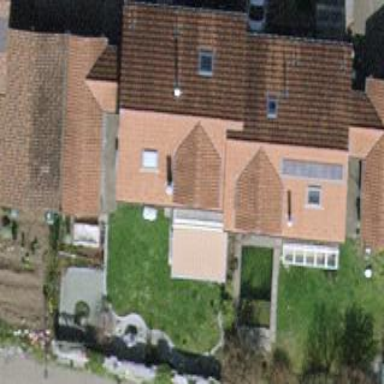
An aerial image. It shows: Semidetached house.